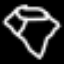
Label: diamond